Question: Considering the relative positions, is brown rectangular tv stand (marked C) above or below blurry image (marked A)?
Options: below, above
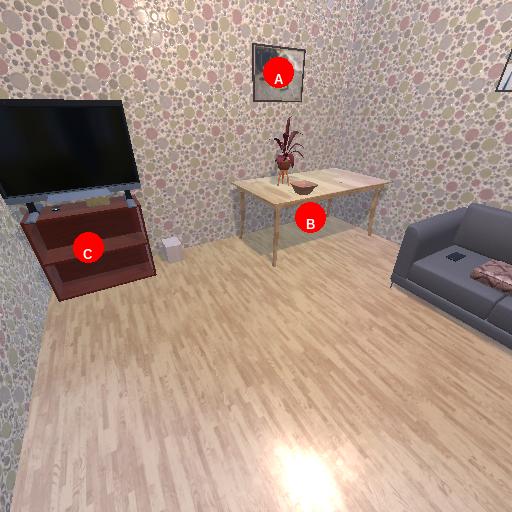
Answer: below